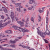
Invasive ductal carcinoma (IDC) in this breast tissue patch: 1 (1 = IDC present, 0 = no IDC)